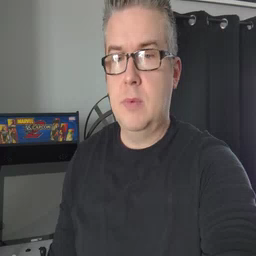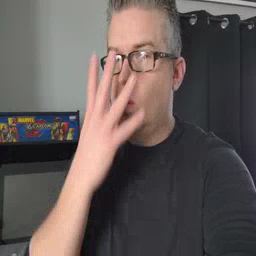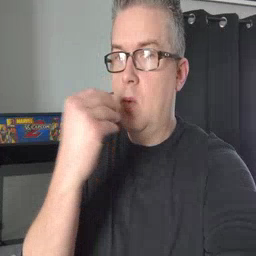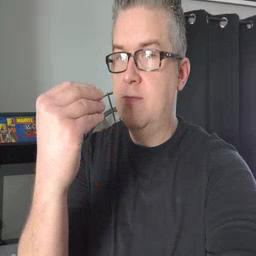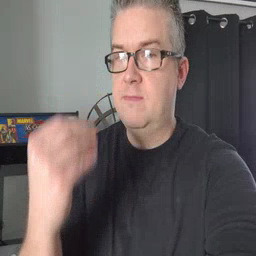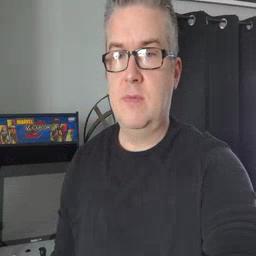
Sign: wolf